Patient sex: M
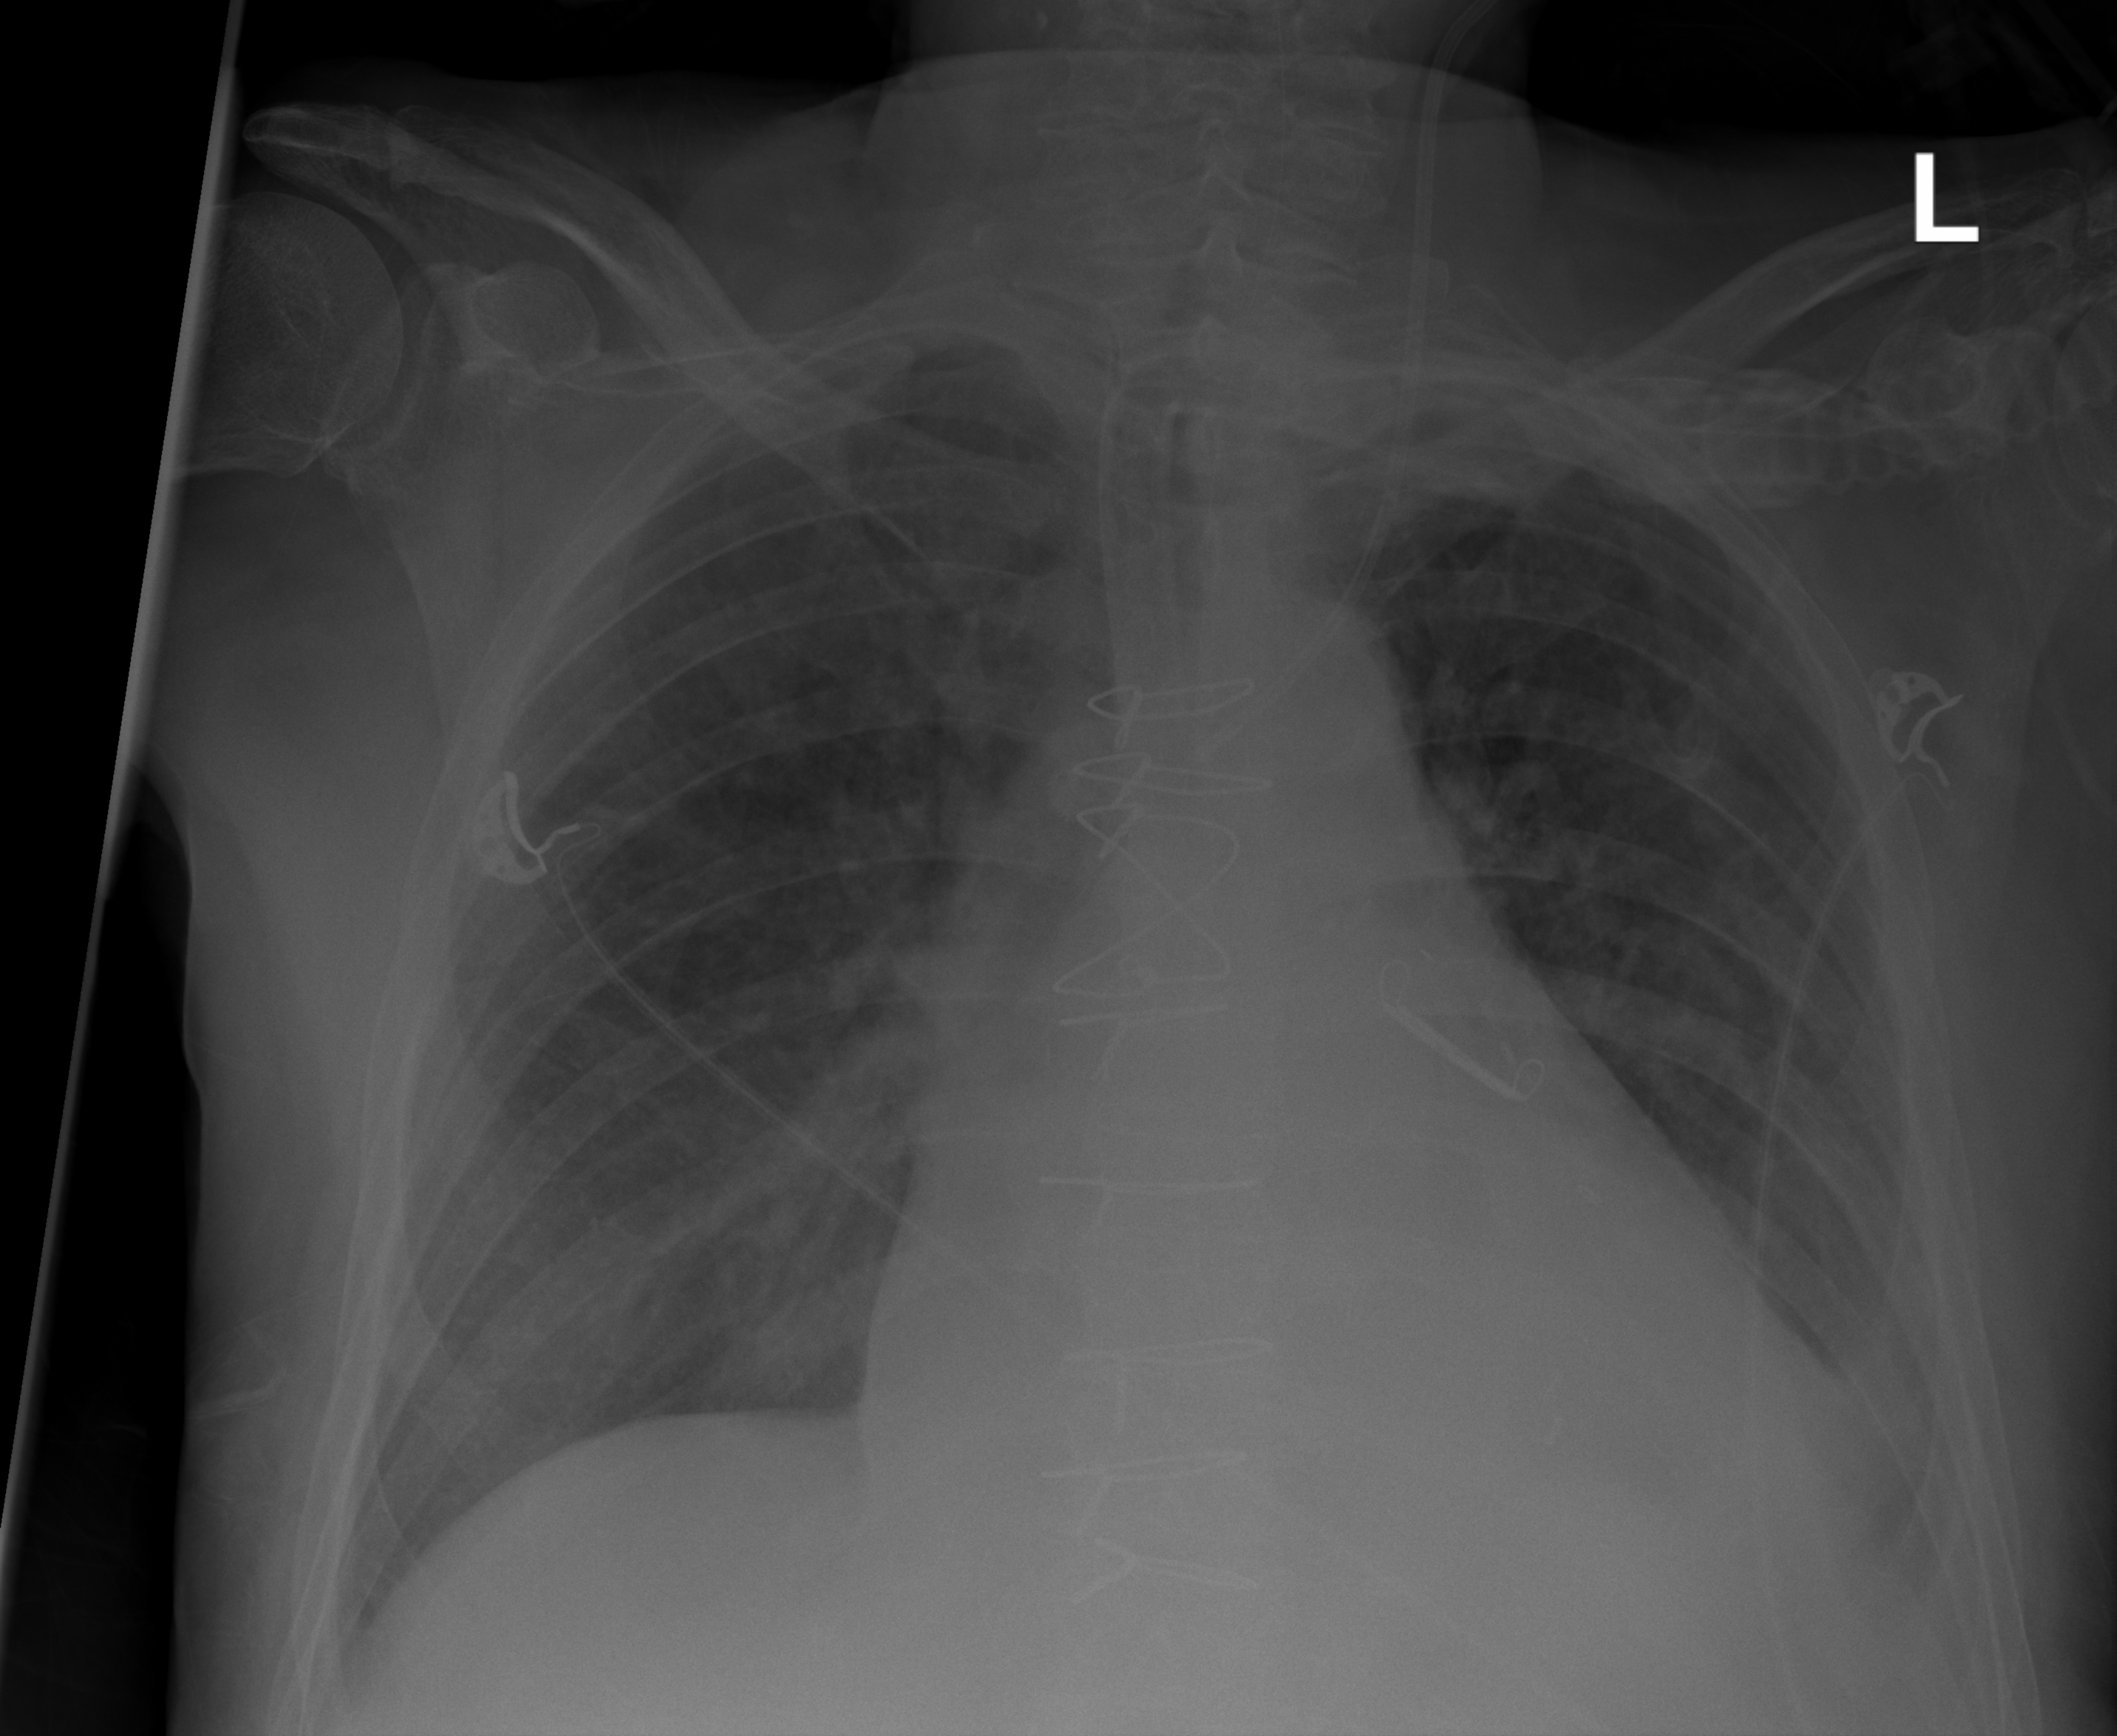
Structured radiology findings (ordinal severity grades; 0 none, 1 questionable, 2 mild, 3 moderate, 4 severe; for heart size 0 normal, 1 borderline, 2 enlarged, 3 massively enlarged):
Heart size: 2
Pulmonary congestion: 2
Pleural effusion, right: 0
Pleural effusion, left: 2
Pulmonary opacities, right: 0
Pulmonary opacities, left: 0
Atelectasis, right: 0
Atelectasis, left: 0